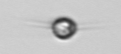
Label: Acanthoica_quattrospina